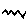
Label: zigzag